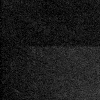
Atmospheric dust classification: dusty